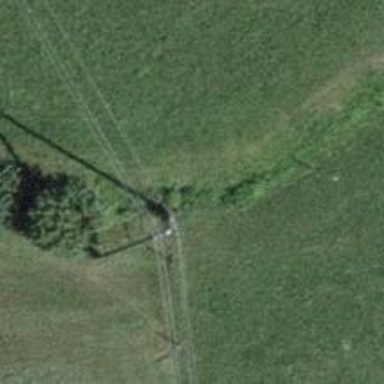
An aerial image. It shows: Utility pole as the man-made structure.